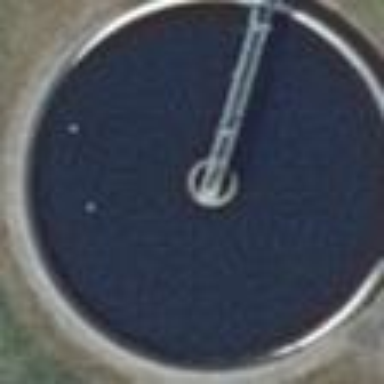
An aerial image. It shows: Image of wastewater.